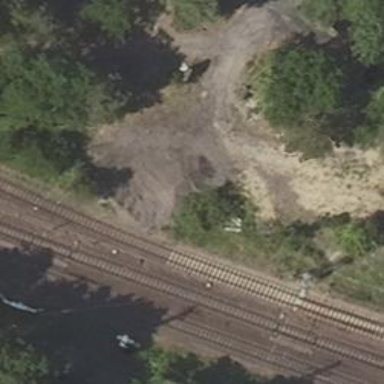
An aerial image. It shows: Railway signal.